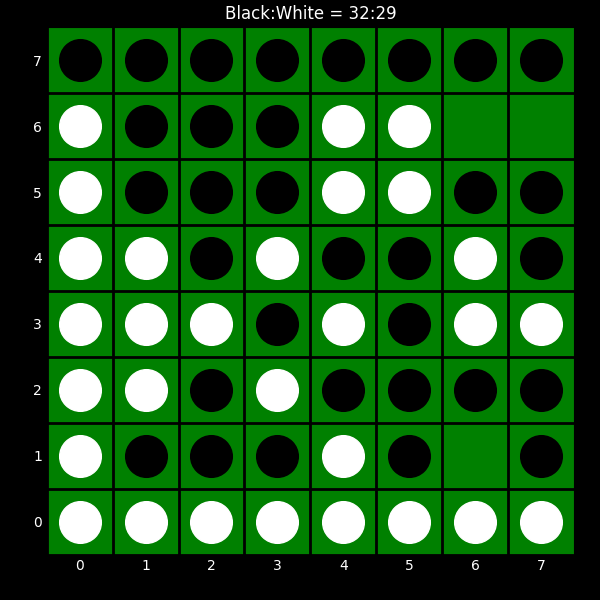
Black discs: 32
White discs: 29